The image is an STFT spectrogram (time versus frequency) of a rolling-element bearing's vibration signal. Classify the bearing condition as one of: normal, inner_race, outer_race, ball.
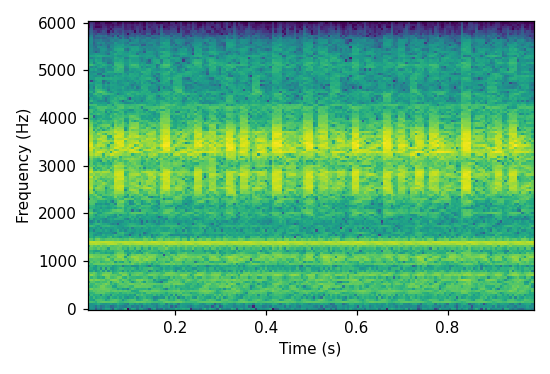
Answer: inner_race